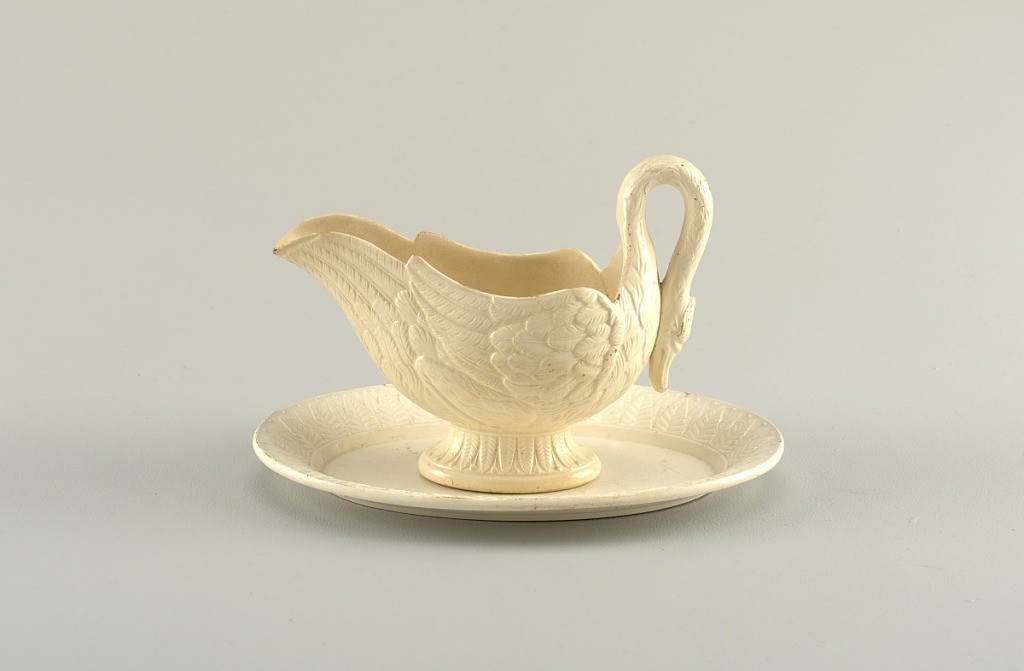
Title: Tray
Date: ca. 1825
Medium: earthenware
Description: A/ in form of swan, on high foot, the neck serving as handle. Surface moulded to stimulate feather texture. B/ elliptical, with moulded leaf border.